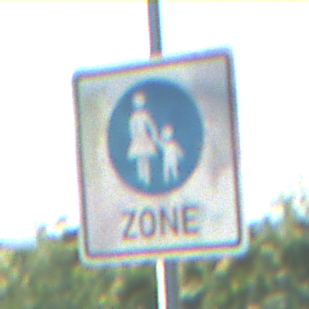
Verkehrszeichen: BeginnFussgaengerzone
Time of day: MorningAfternoon
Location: Outdoor (RoadRail)
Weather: Clear
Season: NotSpecified
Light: Natural